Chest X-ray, PA view. Patient: 38 years old, sex F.
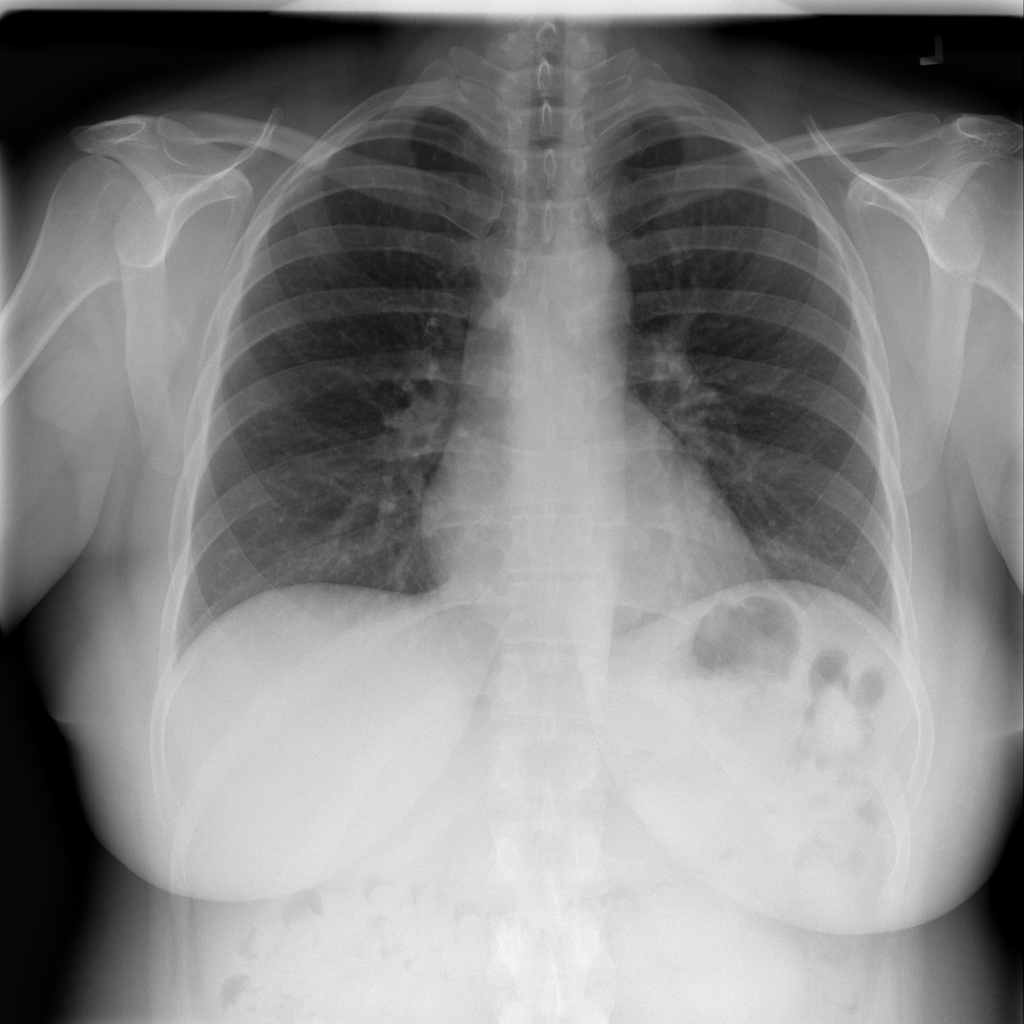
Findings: Infiltration